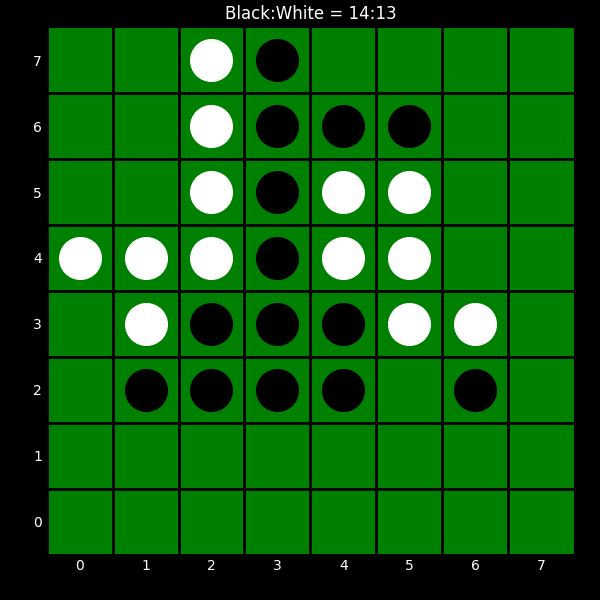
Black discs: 14
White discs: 13